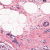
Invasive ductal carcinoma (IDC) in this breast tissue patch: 1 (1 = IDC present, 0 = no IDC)